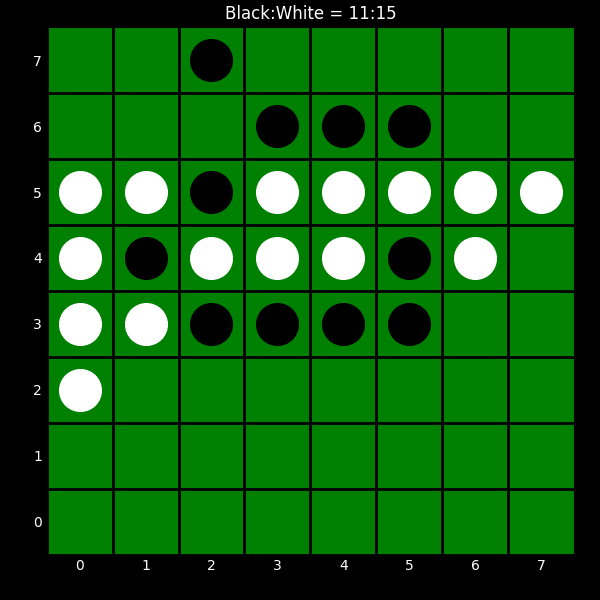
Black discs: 11
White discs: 15